Question: Using Node/Express/EJS and I havent included any js files yet, well im starting to and cannot get my 'alert("working");' to work! Ironic huh.
The goal is to get learnJs.js to load in the browser to show the alert so I know things are working.
Here is node including the directory:
'''
// Static Resource Inclusions
app.use(express.static(__dirname +"/styles"));
app.use(express.static(__dirname +"/img"));
app.use(express.static(__dirname +"/js"));
app.set("views", path.join(__dirname, "/views"));
app.set("view engine", "ejs");
'''
Here is the file structure I have:
[
Here is the learnJs.js:
<URL>
Here is the front end template, 'header.ejs' and it gets called on every page:
'''
<head>
<title>Memento</title>
<script src="https://code.jquery.com/jquery-3.1.1.slim.min.js" integrity="sha256-/SIrNqv8h6QGKDuNoLGA4iret+kyesCkHGzVUUV0shc=" crossorigin="anonymous"></script>
<link href="https://maxcdn.bootstrapcdn.com/bootstrap/3.3.7/css/bootstrap.min.css" rel="stylesheet" integrity="sha384-BVYiiSIFeK1dGmJRAkycuHAHRg32OmUcww7on3RYdg4Va+PmSTsz/K68vbdEjh4u" crossorigin="anonymous">
<script src="https://maxcdn.bootstrapcdn.com/bootstrap/3.3.7/js/bootstrap.min.js" integrity="sha384-Tc5IQib027qvyjSMfHjOMaLkfuWVxZxUPnCJA7l2mCWNIpG9mGCD8wGNIcPD7Txa" crossorigin="anonymous"></script>
<link rel="stylesheet" type="text/css" href="/styles.css">
<script type="text/javascript" src="/js/scripts/learnJs.js"></script>
'''
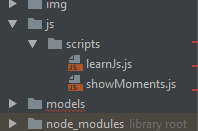
Answer: You need to load script like below , is not required
'''
<script type="text/javascript" src="scripts/learnJs.js"></script>
'''